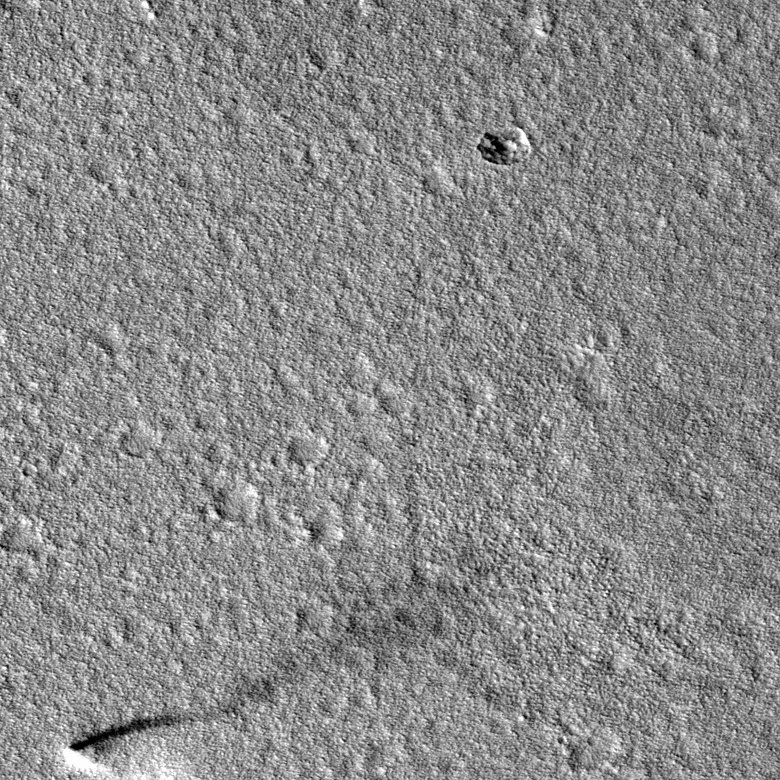
Label: dustdevil